Interaction volume radius: 10 \u00c5
Interaction volume height: 30 \u00c5
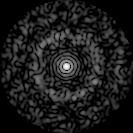
Disorder parameter: 0.8409